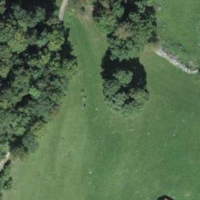
EUNIS habitat code: 24
Species observed at this site:
Primula veris
Mercurialis perennis